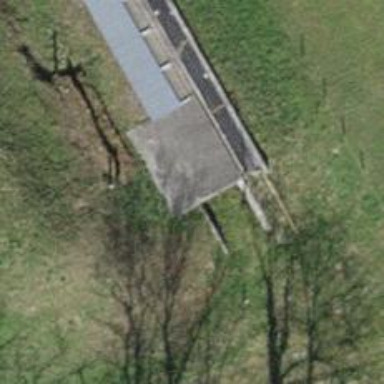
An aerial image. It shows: Wall barrier.